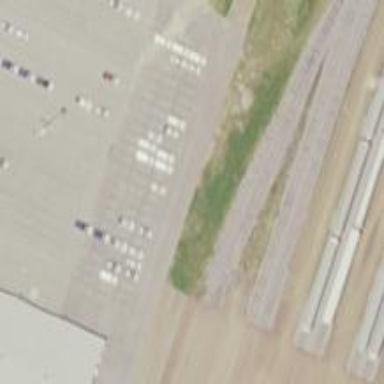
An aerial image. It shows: Railway spur service.